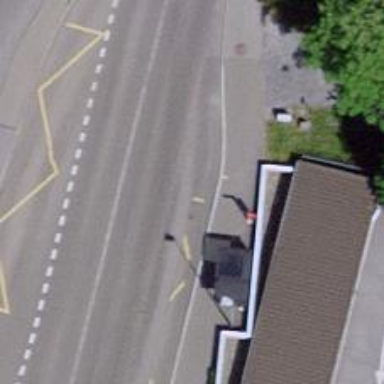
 serving as platform for public transportation."